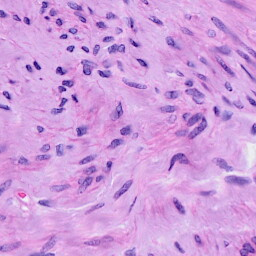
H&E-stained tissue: Cervix